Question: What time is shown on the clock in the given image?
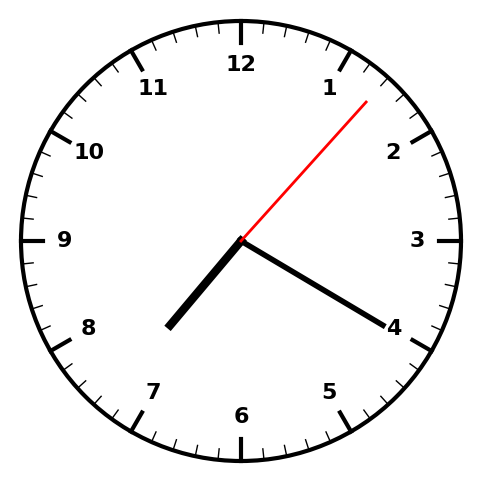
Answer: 07:20:07